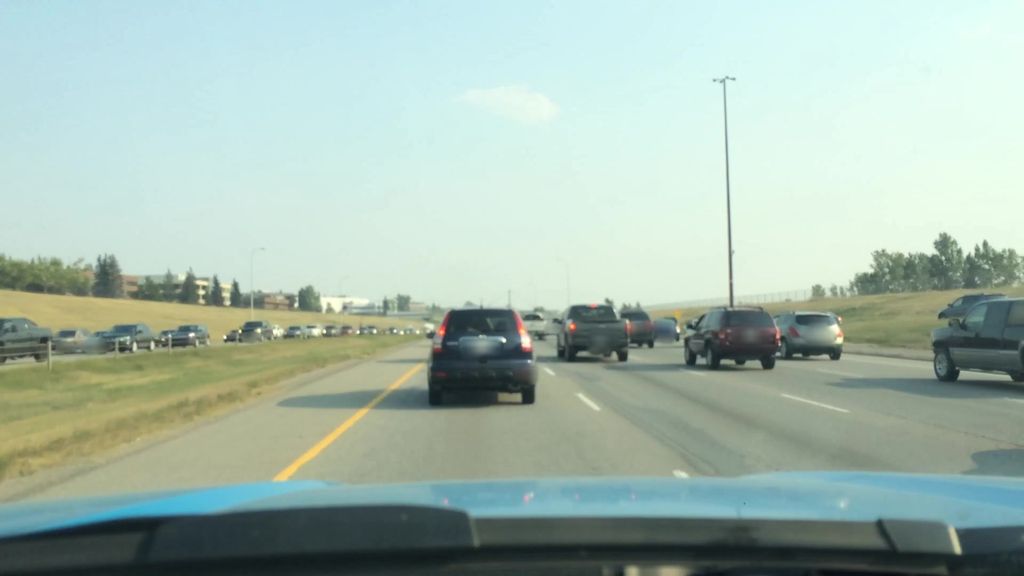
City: calgary